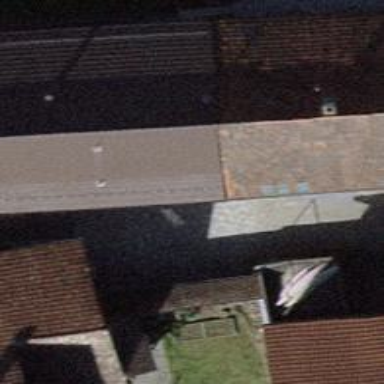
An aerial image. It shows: Semidetached house with gabled roof.